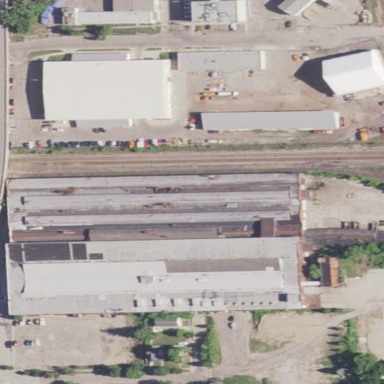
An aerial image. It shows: Warehouse building.